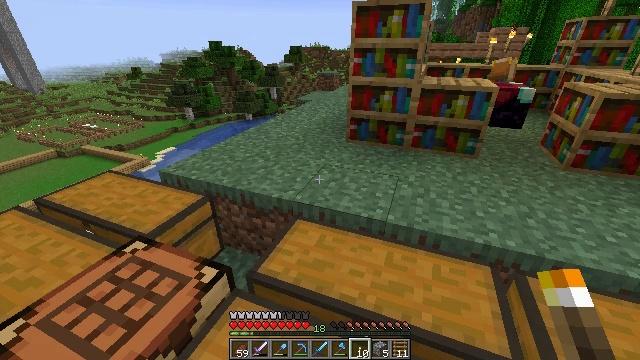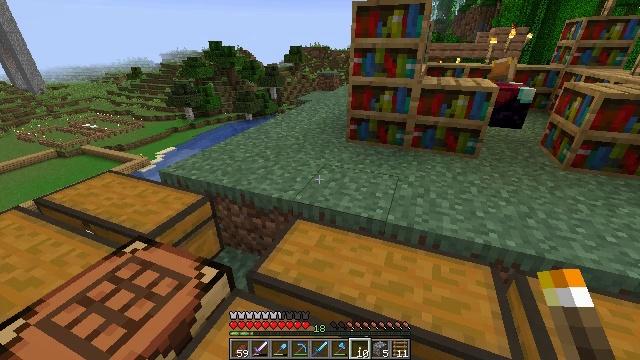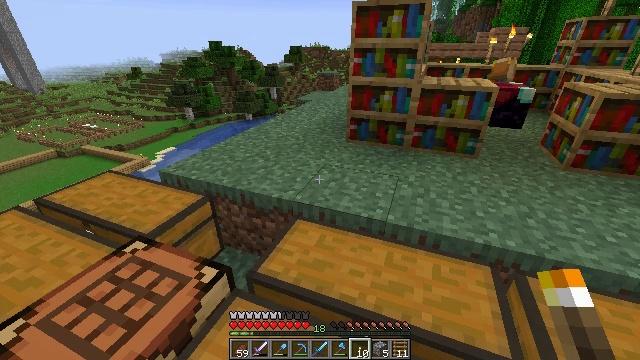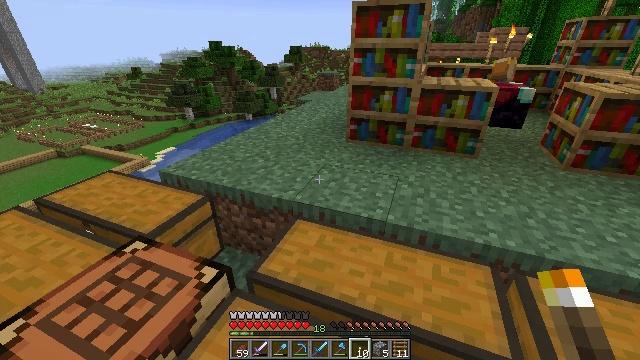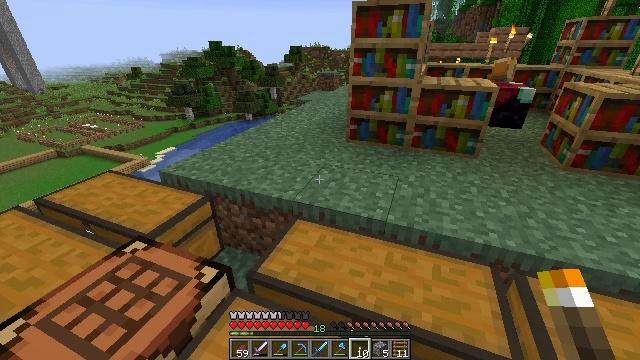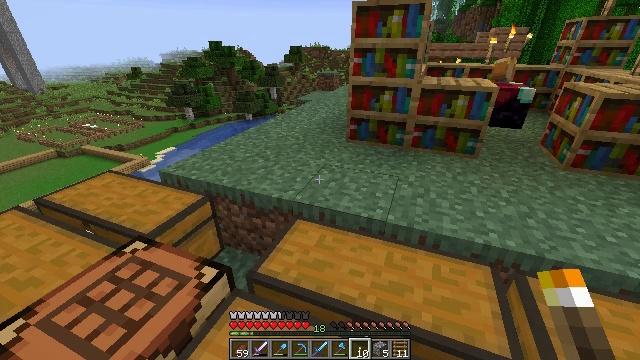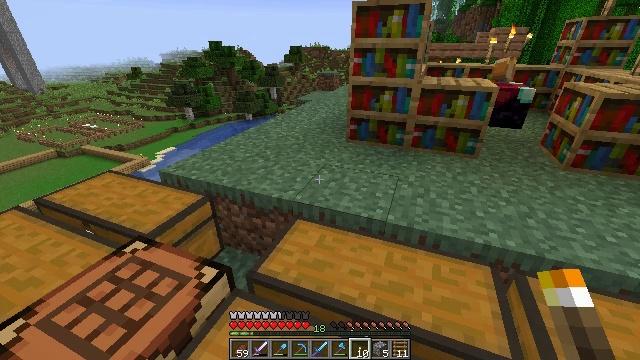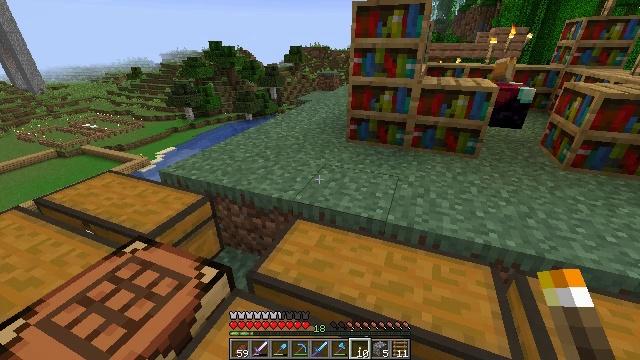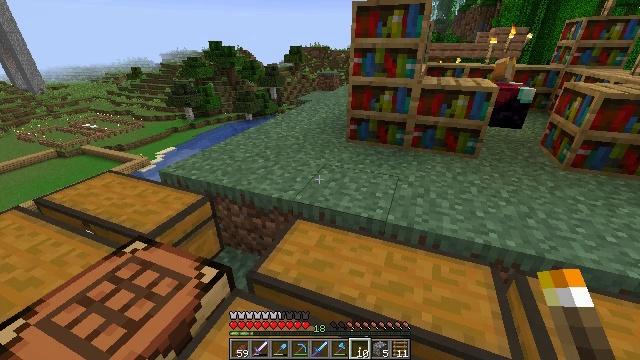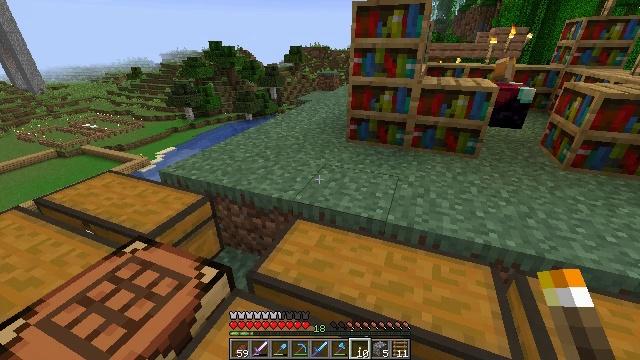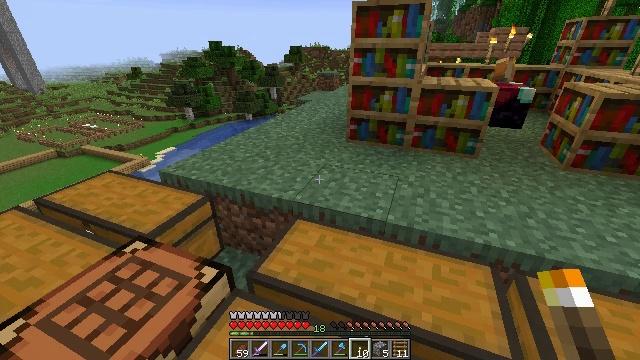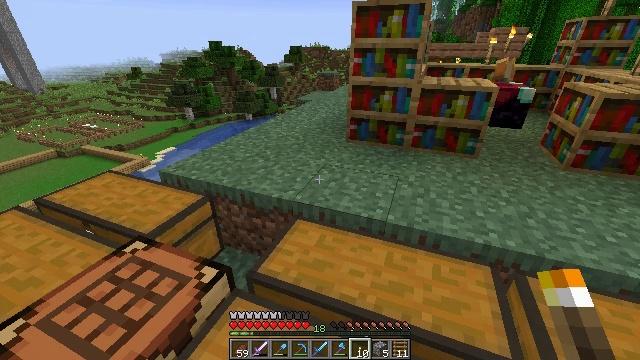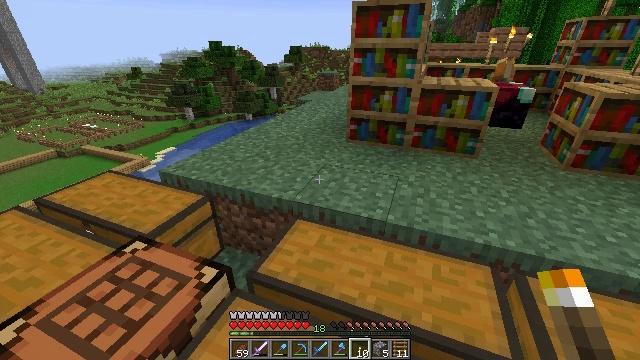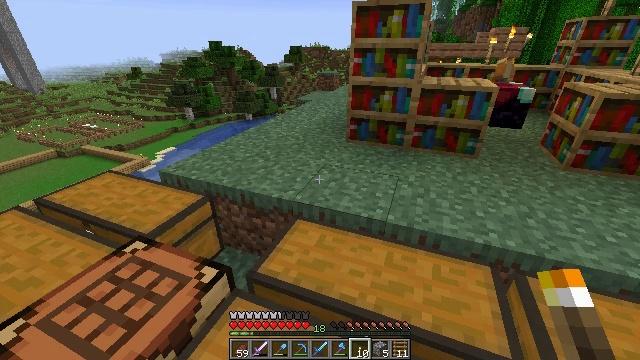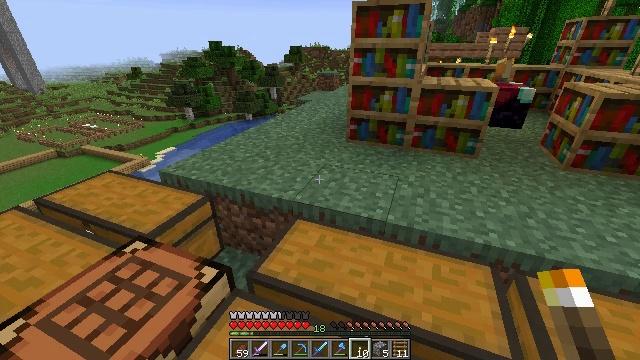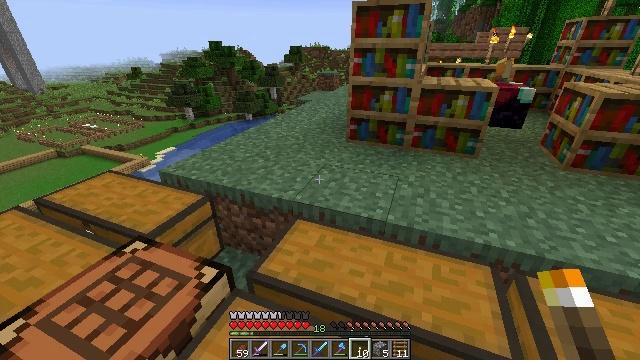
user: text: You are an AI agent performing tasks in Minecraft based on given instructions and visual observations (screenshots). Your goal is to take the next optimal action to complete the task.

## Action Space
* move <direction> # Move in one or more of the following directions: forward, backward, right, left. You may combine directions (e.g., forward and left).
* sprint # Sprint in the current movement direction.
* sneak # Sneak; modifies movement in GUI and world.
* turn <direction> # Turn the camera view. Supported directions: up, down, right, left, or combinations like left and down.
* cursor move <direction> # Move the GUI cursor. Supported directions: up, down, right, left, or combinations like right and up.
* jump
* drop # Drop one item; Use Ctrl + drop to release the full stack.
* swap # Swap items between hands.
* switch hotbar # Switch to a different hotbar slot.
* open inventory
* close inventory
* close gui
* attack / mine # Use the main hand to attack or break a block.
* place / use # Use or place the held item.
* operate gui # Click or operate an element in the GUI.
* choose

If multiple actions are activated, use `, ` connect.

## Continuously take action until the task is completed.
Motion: motion action
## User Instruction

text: Smash the furnace to retrieve it.
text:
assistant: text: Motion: no_op
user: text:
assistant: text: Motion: no_op
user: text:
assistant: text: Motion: no_op
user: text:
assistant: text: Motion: no_op
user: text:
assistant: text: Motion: no_op
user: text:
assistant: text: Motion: no_op
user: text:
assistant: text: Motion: no_op
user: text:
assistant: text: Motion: no_op
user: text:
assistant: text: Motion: no_op
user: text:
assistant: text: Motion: no_op
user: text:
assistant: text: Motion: no_op
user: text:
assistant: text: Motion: no_op
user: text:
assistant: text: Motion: no_op
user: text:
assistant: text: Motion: no_op
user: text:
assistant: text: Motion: no_op
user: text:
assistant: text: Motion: no_op
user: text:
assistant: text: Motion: no_op
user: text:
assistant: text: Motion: no_op
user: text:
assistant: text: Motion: no_op
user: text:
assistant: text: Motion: no_op
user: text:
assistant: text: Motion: no_op
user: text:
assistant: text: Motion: no_op
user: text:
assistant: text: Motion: no_op
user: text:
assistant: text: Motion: no_op
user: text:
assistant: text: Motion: no_op
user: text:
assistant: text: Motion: no_op
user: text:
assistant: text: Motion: no_op
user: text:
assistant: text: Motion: no_op
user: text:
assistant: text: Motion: no_op
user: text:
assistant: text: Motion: no_op